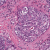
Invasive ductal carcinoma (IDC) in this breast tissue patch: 1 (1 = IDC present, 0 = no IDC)